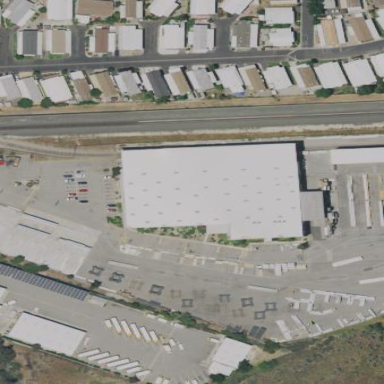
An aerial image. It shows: Warehouse building.